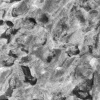
Atmospheric dust classification: not_dusty